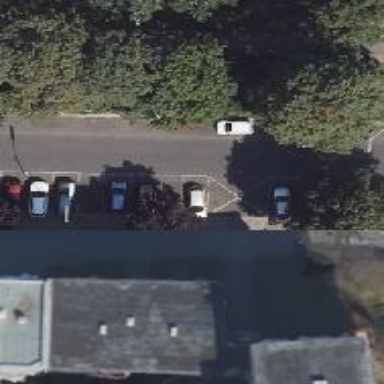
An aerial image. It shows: Residential road with asphalt surface. There is parallel on-street parking available on the left lane.